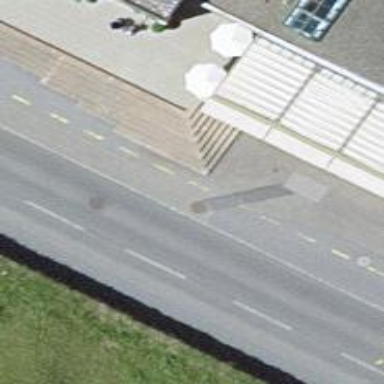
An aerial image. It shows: Road with steps.